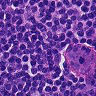
Metastatic tissue present: no